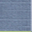
Piece: xx